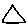
Label: triangle